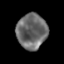
Tissue: skin
Cell type: Epithelial cells
Senescence score: 0.2126
Nuclear area (px): 1045
Mean DAPI intensity: 105.602